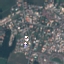
Land use / land cover: Residential